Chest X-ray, PA view. Patient: 51 years old, sex F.
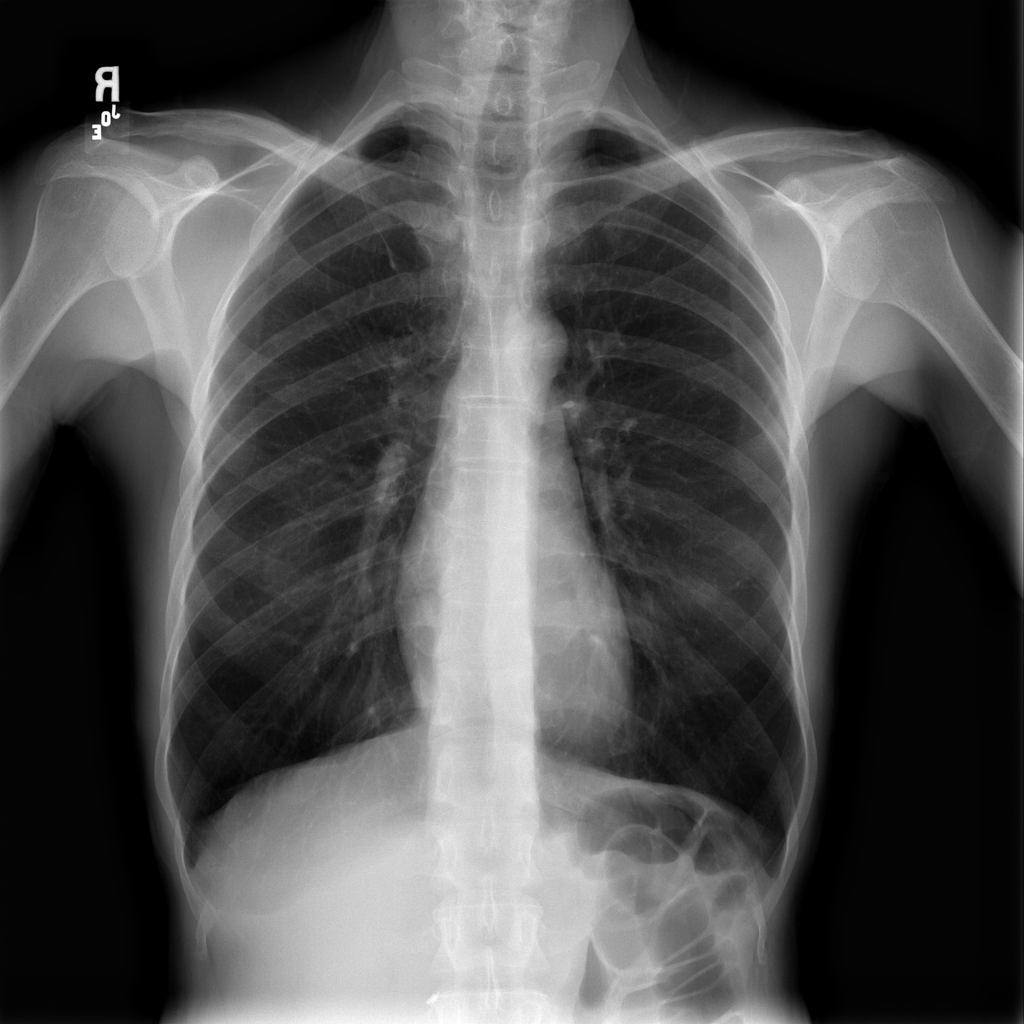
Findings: No Finding